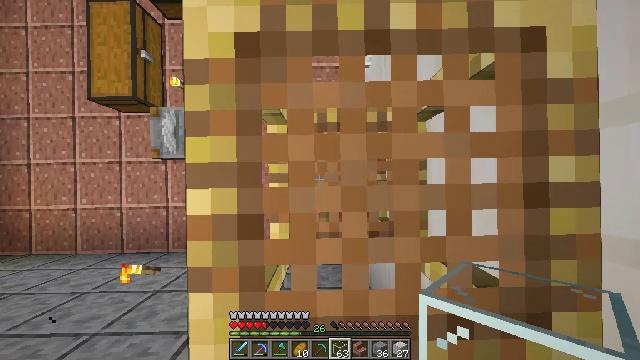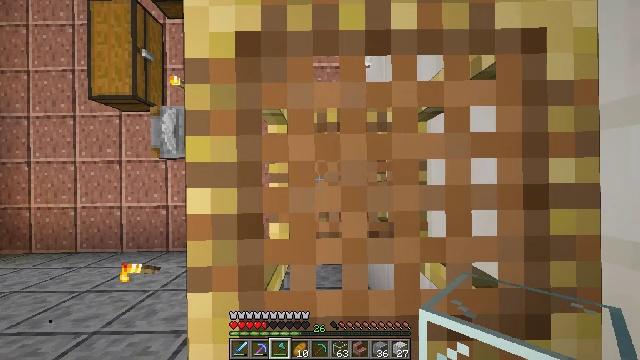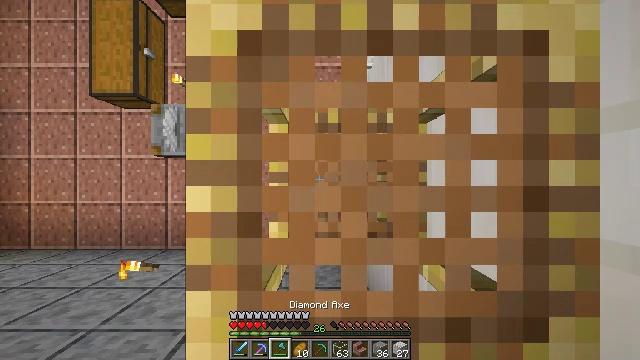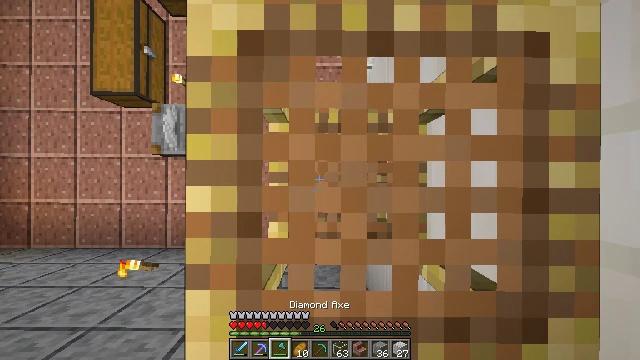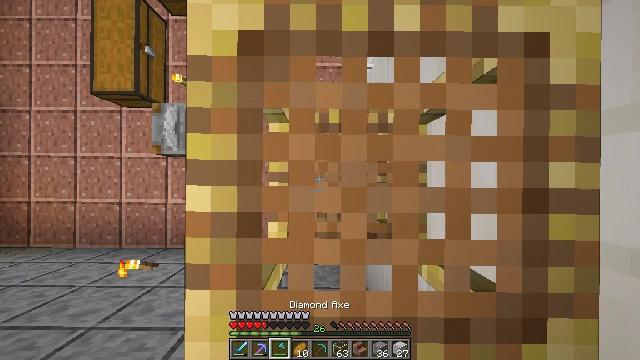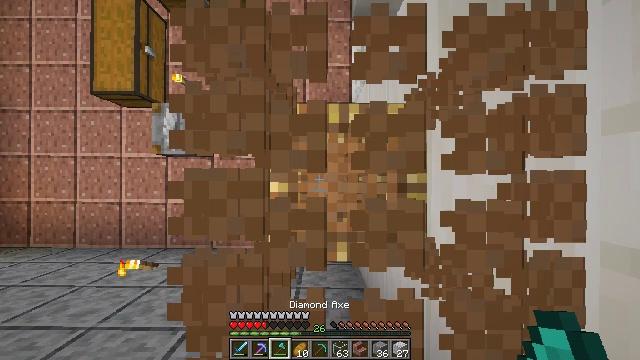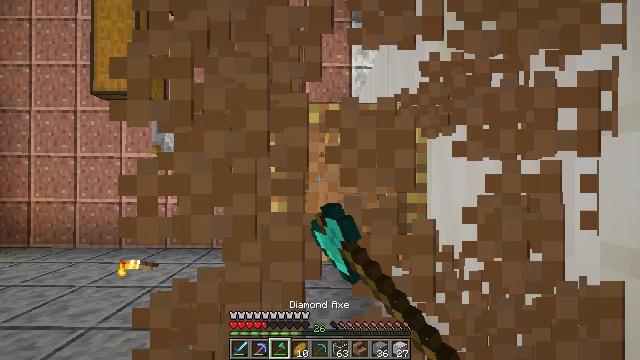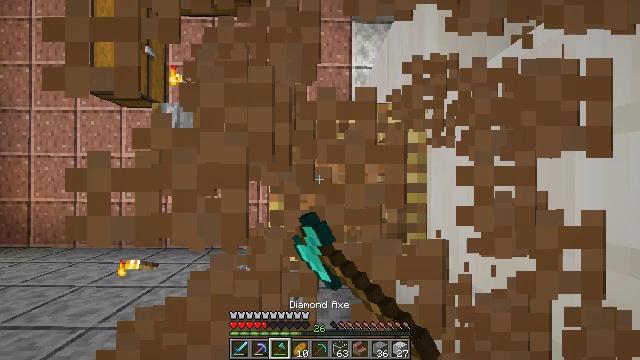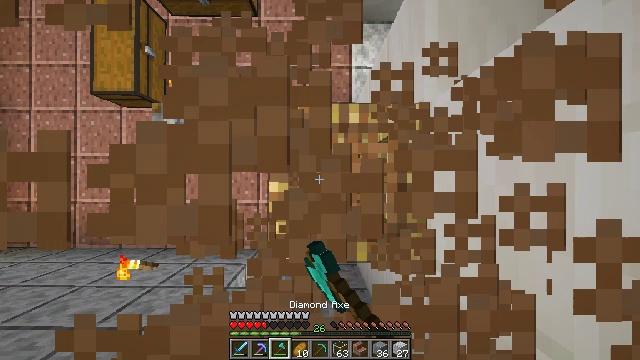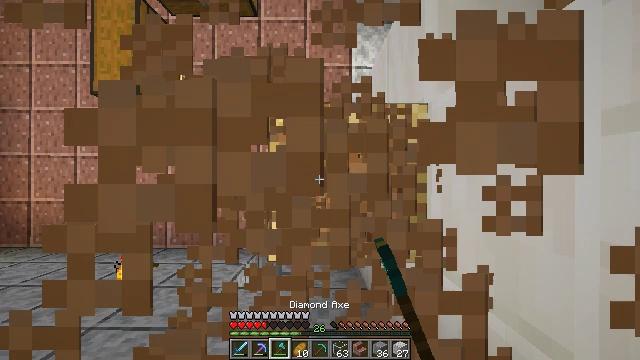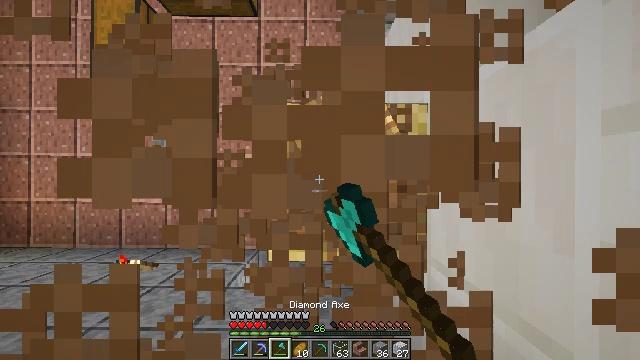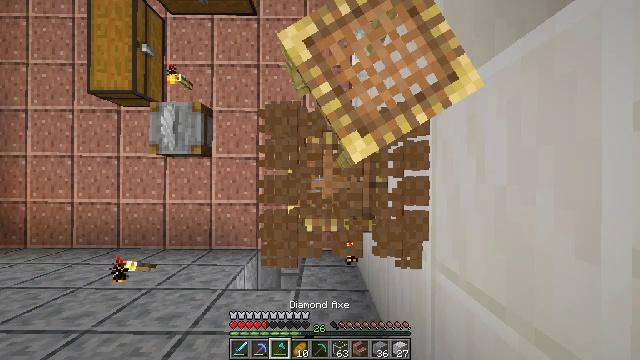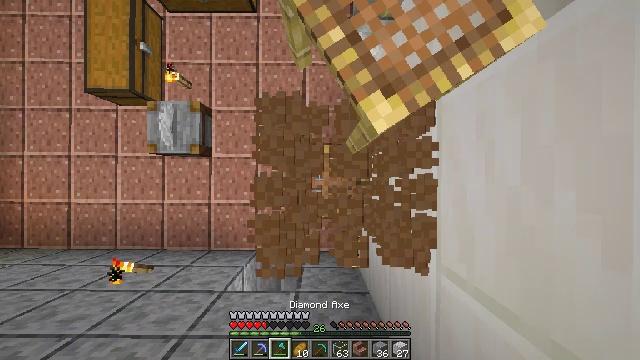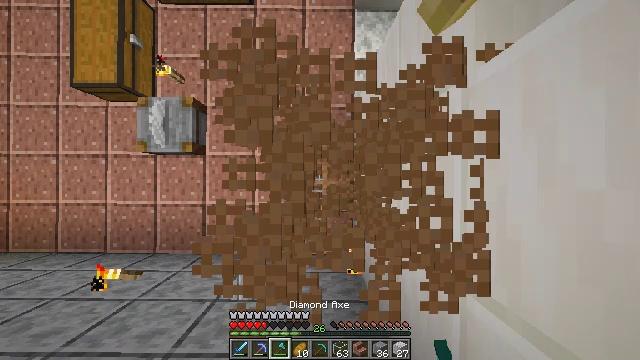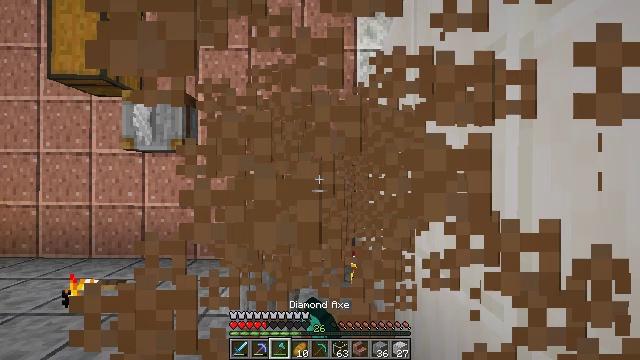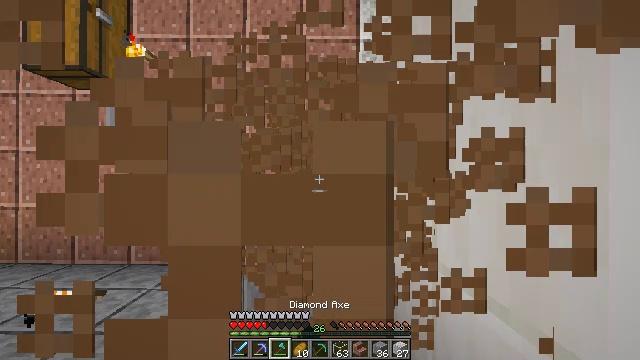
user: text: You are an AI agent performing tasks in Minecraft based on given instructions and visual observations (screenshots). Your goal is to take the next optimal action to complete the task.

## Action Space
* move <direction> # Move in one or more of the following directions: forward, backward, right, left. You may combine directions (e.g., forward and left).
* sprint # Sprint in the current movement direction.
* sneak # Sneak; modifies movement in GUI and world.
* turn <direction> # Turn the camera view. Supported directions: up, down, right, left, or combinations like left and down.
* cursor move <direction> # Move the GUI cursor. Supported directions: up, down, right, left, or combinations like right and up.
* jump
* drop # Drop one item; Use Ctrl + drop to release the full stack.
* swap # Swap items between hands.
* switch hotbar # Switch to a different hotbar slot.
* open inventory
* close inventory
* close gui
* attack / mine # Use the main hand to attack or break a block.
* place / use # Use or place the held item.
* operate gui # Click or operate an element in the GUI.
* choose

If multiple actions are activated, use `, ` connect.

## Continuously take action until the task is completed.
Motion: motion action
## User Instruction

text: Break the scaffolding for reuse.
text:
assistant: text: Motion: turn down, switch to hotbar 3
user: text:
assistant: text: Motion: turn down, switch to hotbar 3
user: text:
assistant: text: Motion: no_op
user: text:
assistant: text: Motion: no_op
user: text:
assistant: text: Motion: attack / mine
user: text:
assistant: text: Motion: attack / mine
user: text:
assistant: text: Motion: attack / mine
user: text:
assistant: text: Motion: attack / mine
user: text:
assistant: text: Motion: attack / mine
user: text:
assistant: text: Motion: attack / mine
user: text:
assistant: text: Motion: attack / mine
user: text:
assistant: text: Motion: attack / mine
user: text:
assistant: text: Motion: attack / mine
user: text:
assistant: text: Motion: attack / mine
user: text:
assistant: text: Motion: attack / mine
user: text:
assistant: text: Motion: attack / mine
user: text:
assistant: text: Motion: attack / mine
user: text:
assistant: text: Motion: attack / mine
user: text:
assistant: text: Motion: attack / mine